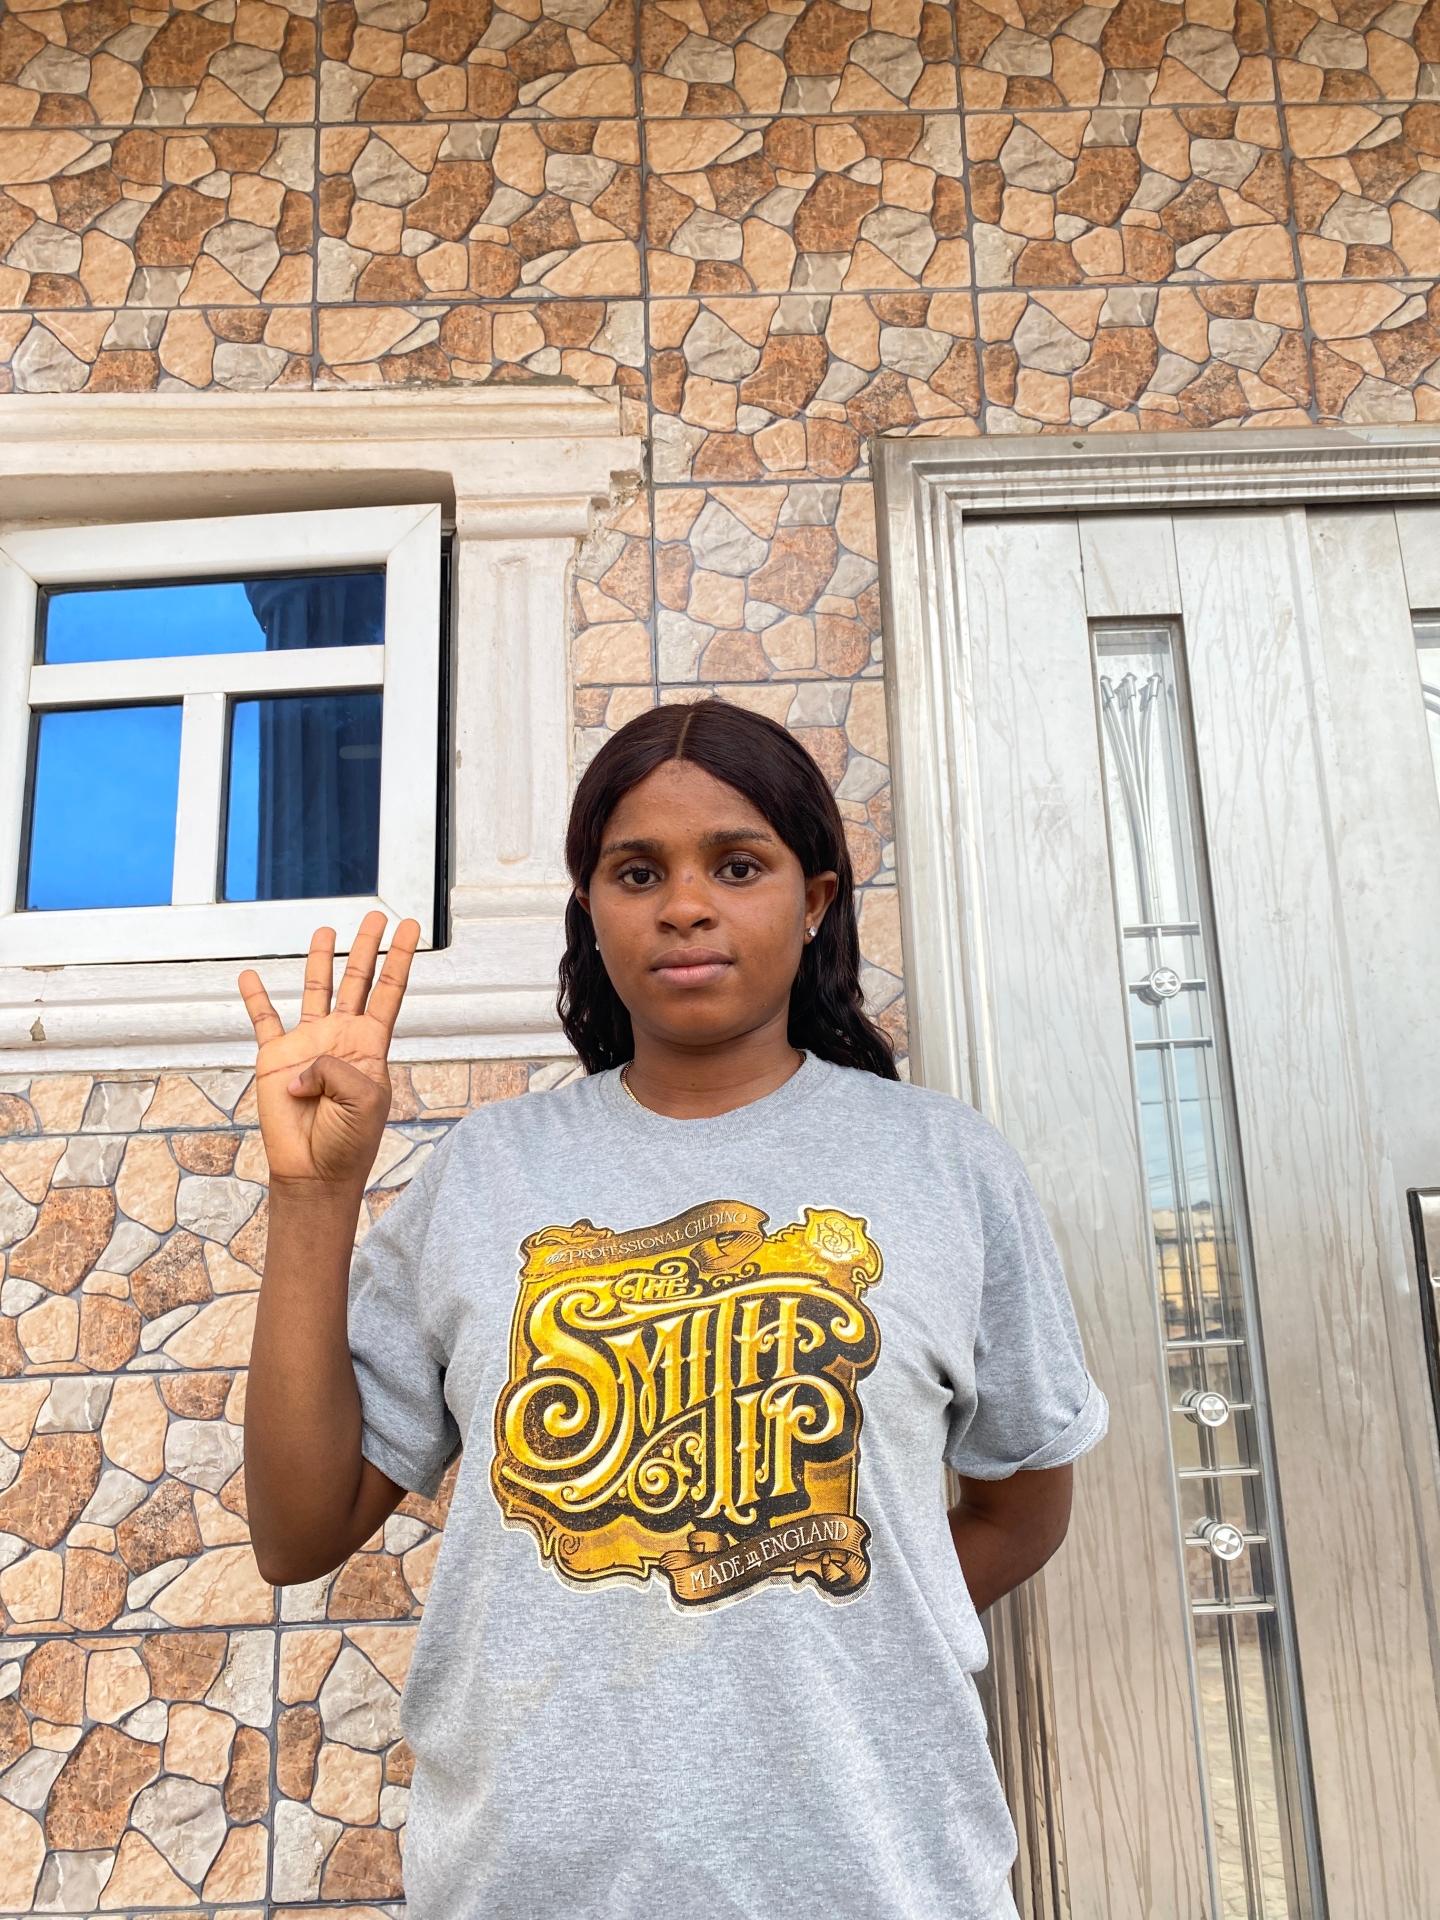
Label: clear